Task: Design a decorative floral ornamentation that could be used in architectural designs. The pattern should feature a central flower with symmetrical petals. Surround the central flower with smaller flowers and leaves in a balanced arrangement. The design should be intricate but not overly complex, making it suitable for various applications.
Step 242:
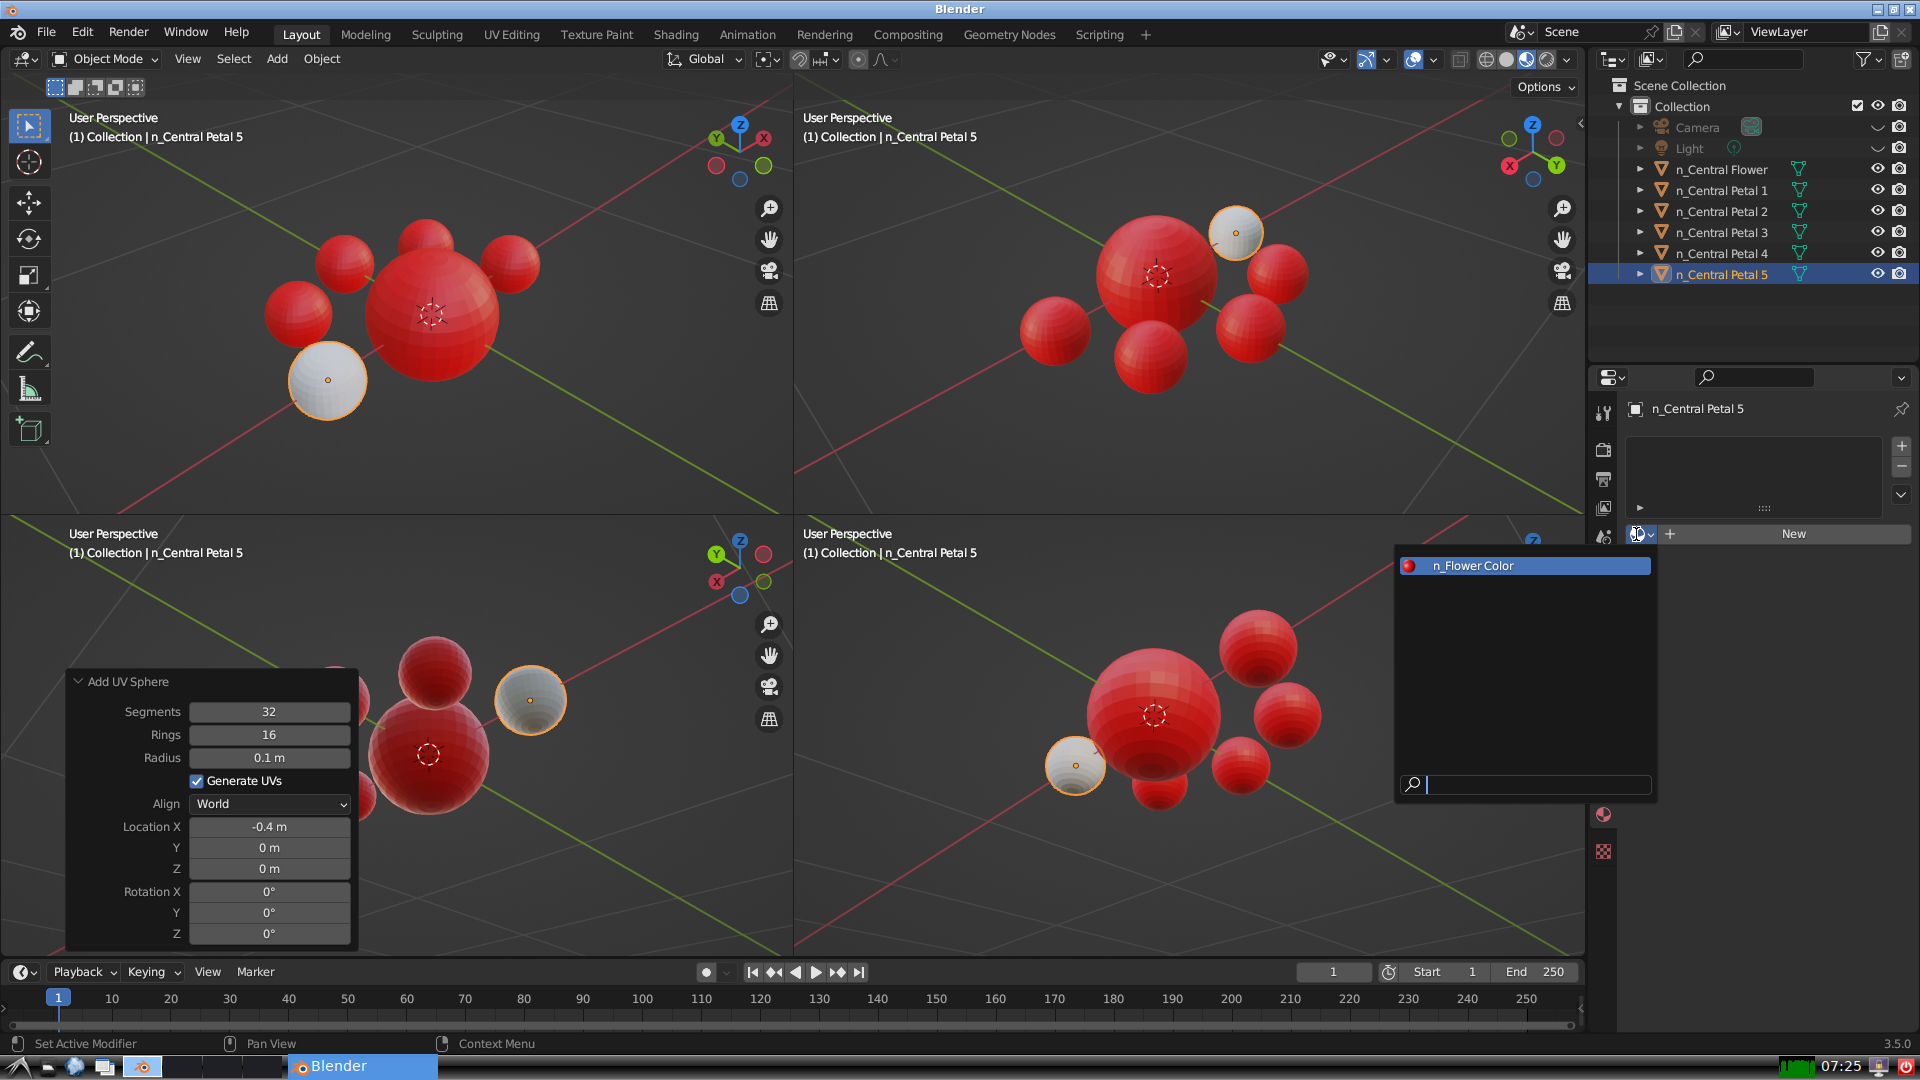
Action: input_text: n_Flower Color